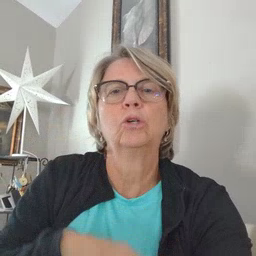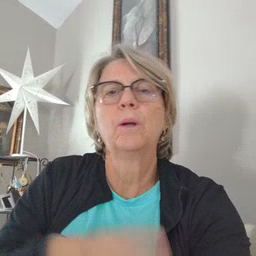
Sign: scissors